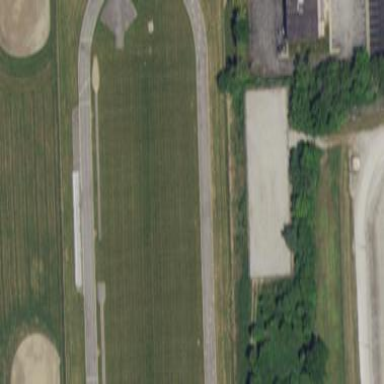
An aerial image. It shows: Track in leisure land.